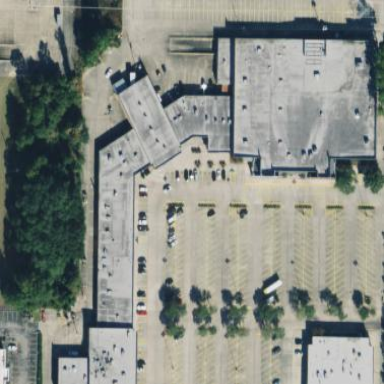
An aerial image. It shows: Retail area.